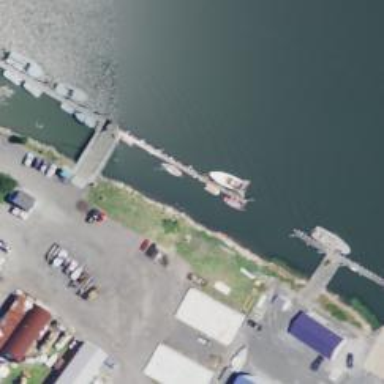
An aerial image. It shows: Man-made pier.